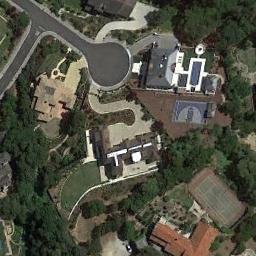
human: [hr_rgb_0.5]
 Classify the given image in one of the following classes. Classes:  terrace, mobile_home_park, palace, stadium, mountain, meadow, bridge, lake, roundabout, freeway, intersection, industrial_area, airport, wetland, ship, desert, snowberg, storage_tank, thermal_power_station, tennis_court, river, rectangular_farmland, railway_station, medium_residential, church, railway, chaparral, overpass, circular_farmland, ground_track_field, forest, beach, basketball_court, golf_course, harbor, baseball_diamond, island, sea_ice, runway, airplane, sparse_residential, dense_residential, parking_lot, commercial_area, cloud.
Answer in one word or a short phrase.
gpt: tennis_court